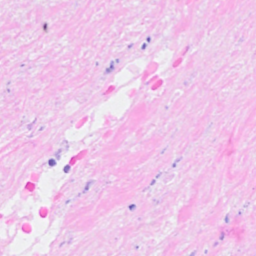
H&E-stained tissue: Breast